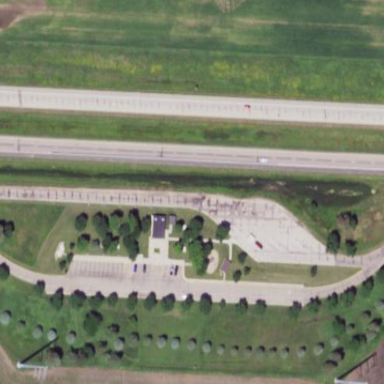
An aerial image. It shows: Rest area along the road.